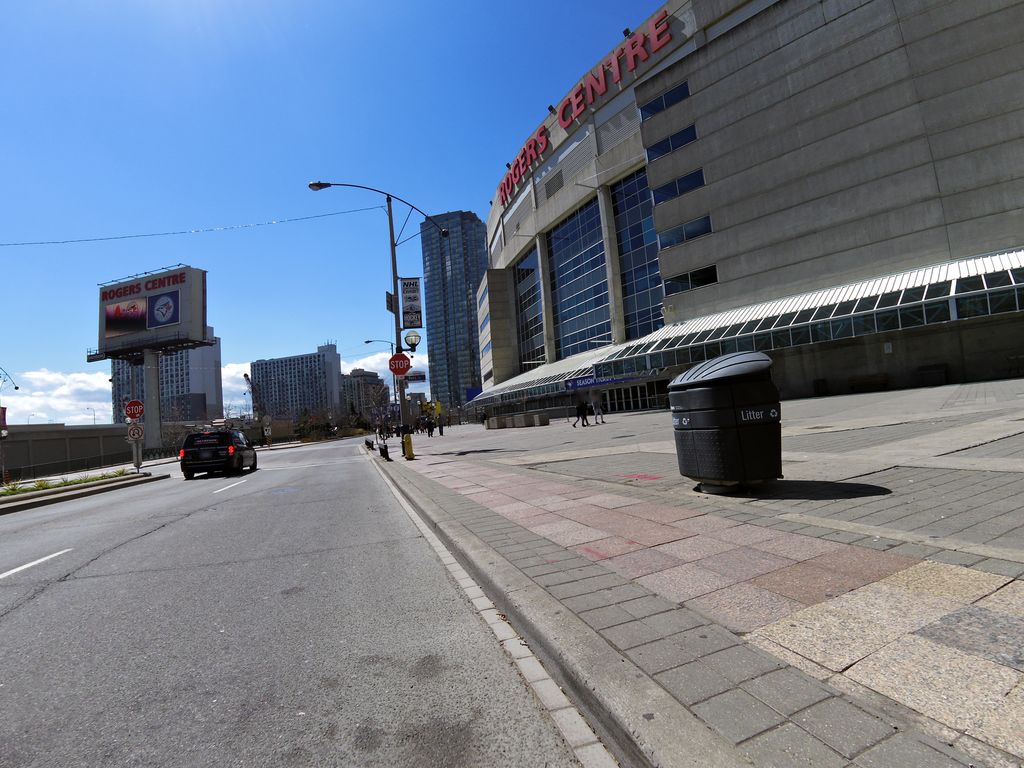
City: toronto